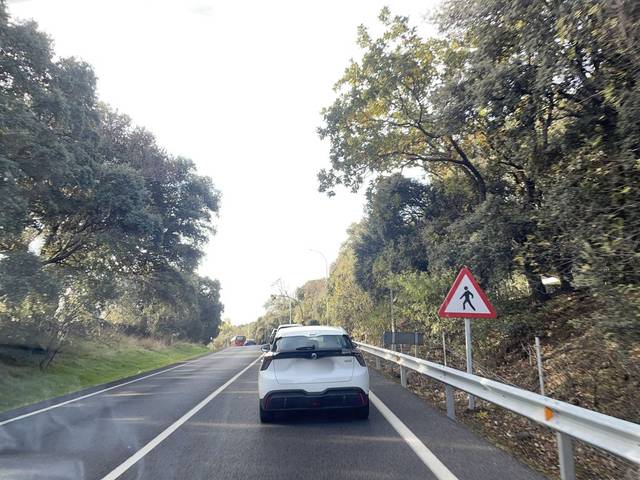
Region: Spain
Coordinates: 40.619, -4.114